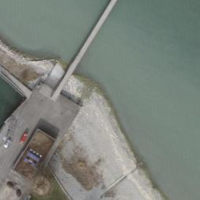
EUNIS habitat code: 14
Species observed at this site:
Populus tremula
Papaver rhoeas
Achillea millefolium